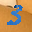
Label: 3